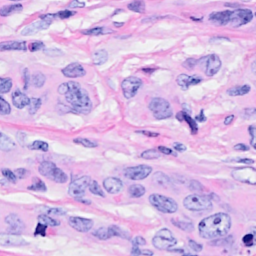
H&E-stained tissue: Breast